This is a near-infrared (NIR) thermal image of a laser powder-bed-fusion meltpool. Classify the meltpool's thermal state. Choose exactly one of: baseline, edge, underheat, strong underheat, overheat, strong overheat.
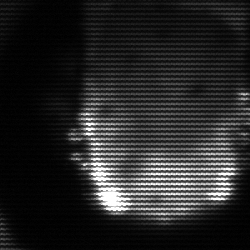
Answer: baseline